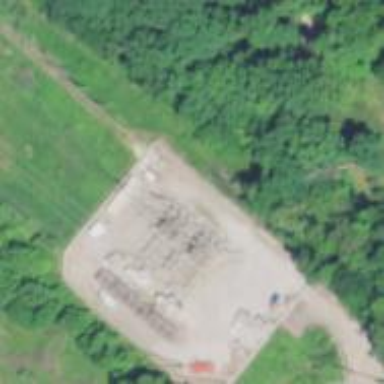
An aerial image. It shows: Power pole.